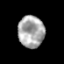
Tissue: prostate
Cell type: Fibroblasts
Senescence score: 0.7054
Nuclear area (px): 820
Mean DAPI intensity: 167.037